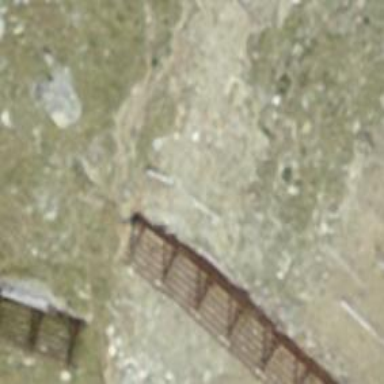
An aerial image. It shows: Snow fence that is man-made.